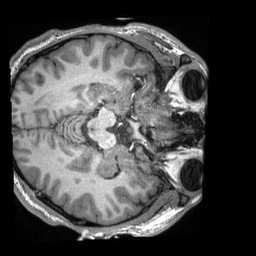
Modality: T1w
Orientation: axial
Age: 20
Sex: male
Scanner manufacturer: siemens
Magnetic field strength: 3 T
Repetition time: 2.3 s
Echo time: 0.00308 s